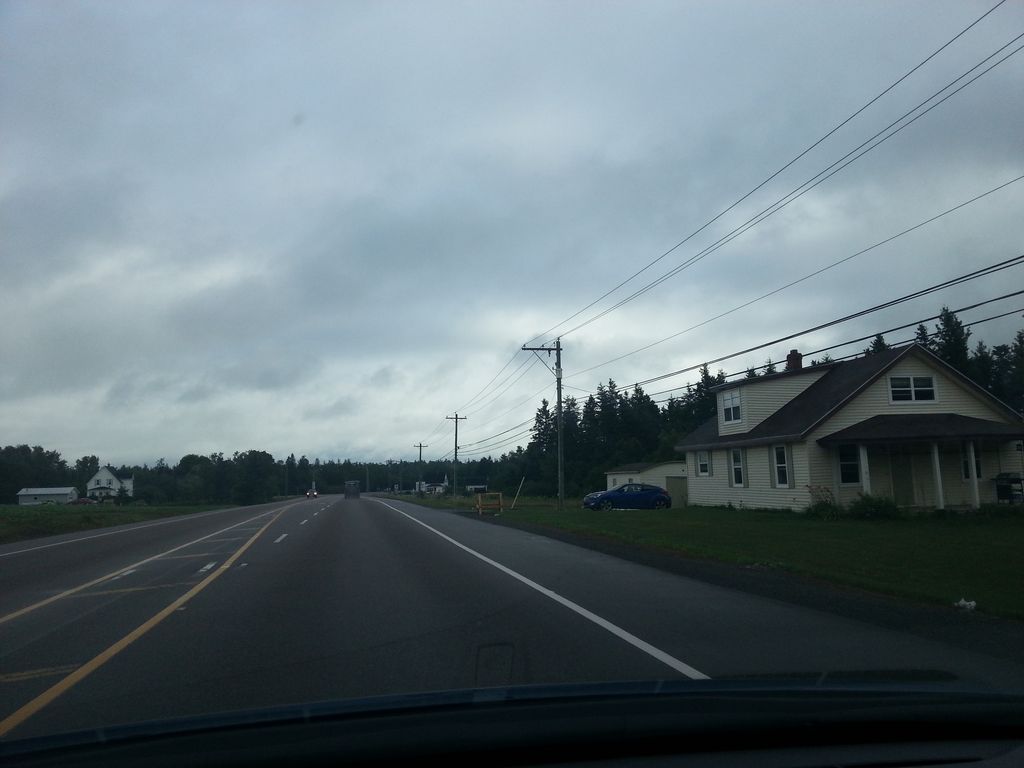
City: charlottetown